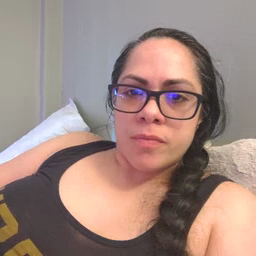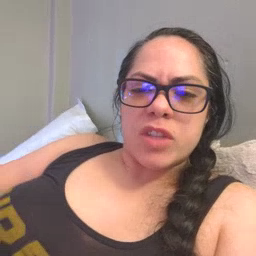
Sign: jeans